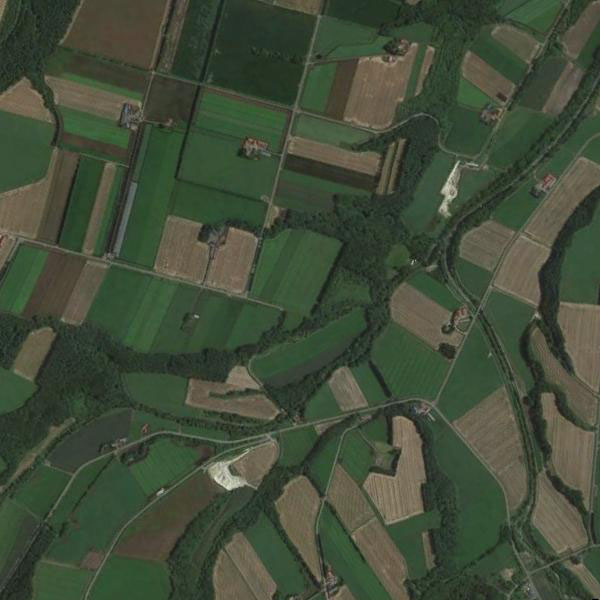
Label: Farmland